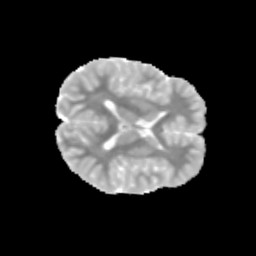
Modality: MD
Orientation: axial
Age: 12
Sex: male
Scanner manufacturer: siemens
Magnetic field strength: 3 T
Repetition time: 3.8 s
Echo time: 0.07 s